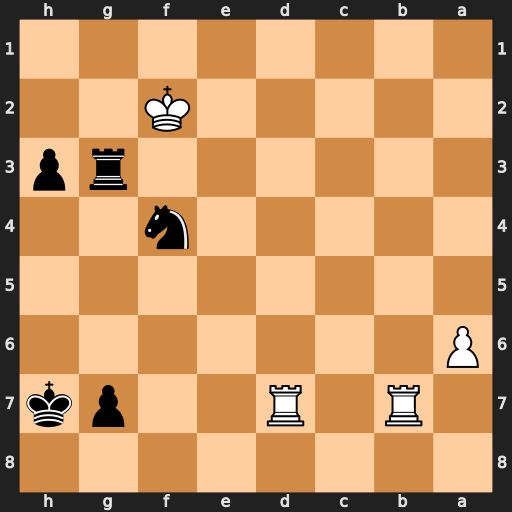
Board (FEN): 8/1R1R2pk/P7/8/5n2/6rp/5K2/8
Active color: b
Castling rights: -
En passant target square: -
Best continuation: Rg2+ Kf3 h2 Rb1 Rg1 Rxg1 hxg1=Q